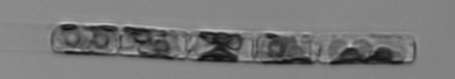
Label: Guinardia_delicatula